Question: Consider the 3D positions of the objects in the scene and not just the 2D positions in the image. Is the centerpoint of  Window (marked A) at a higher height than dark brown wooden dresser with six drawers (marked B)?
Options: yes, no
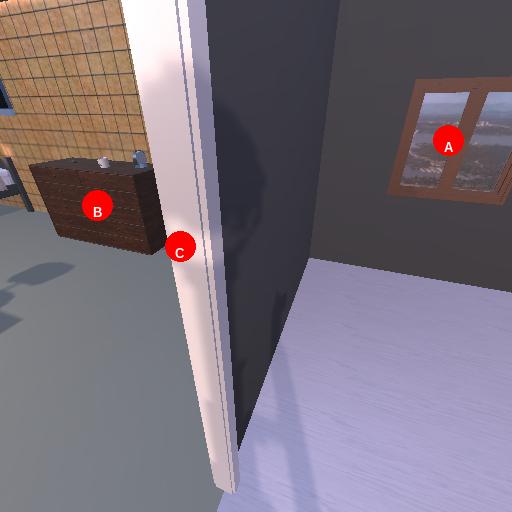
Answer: yes